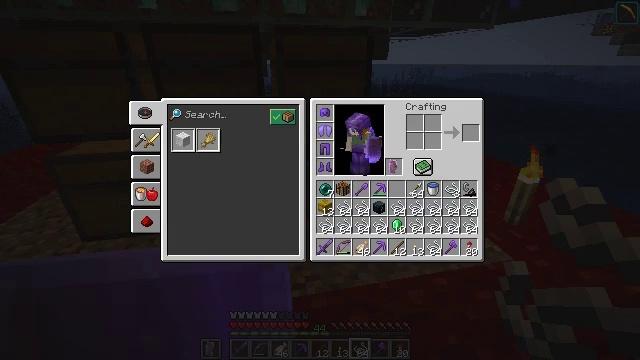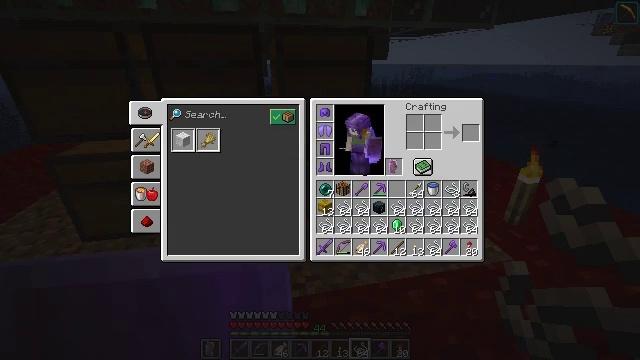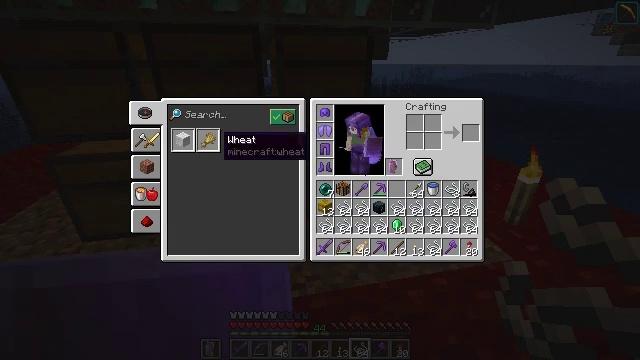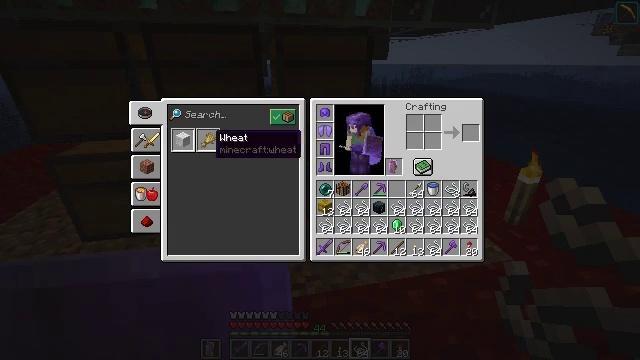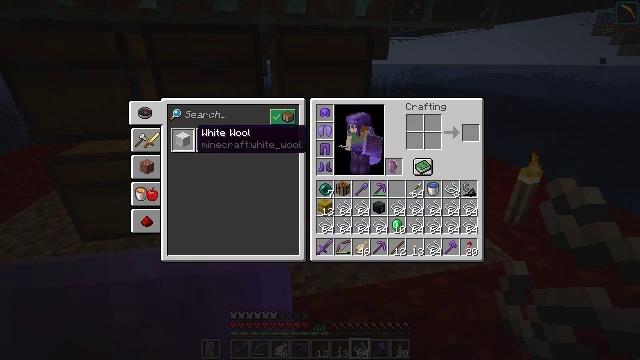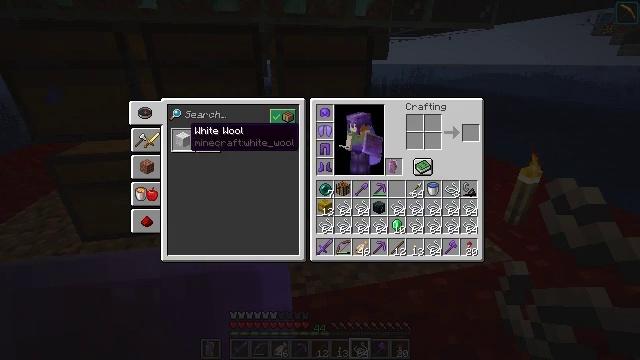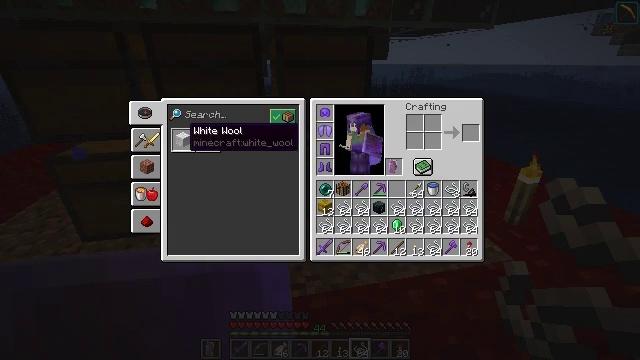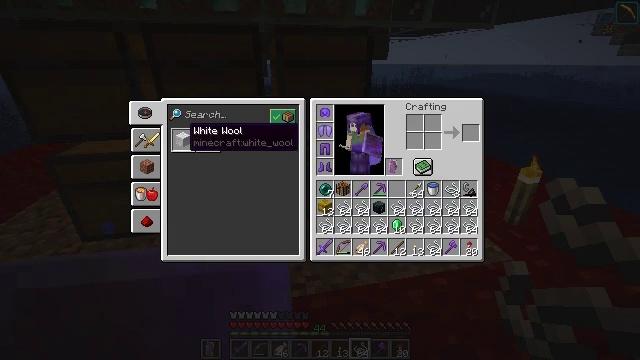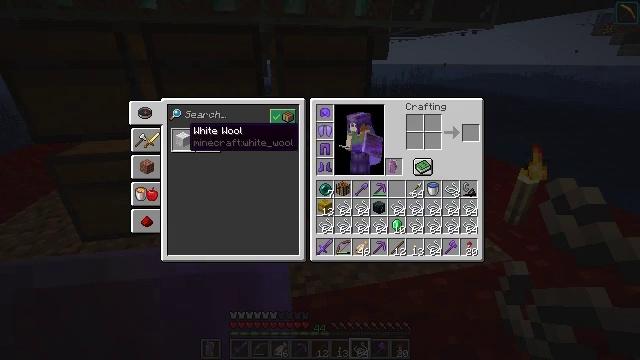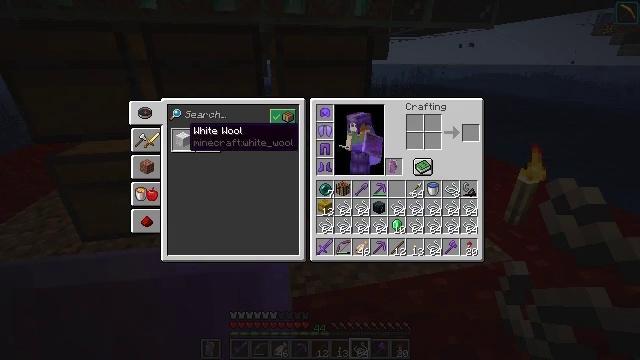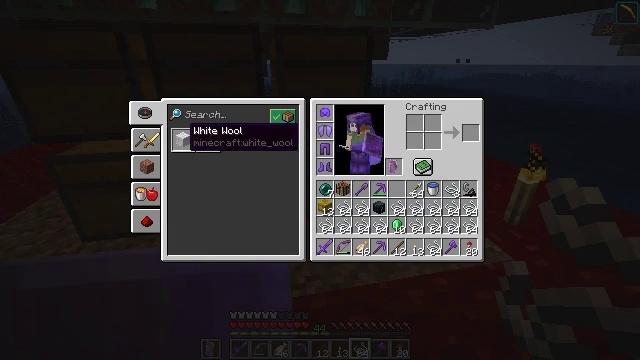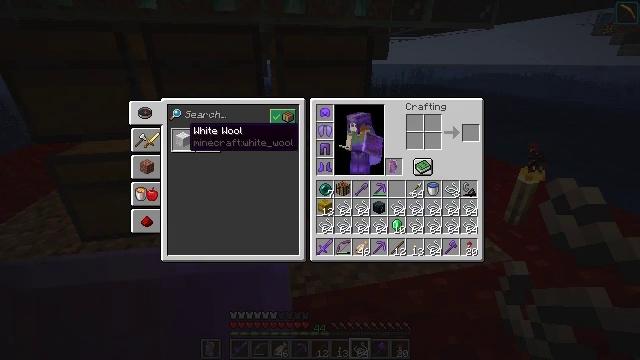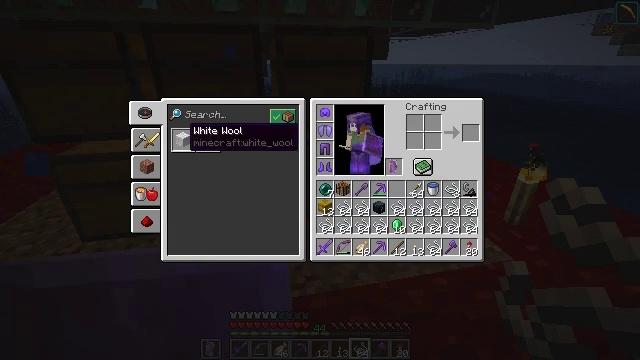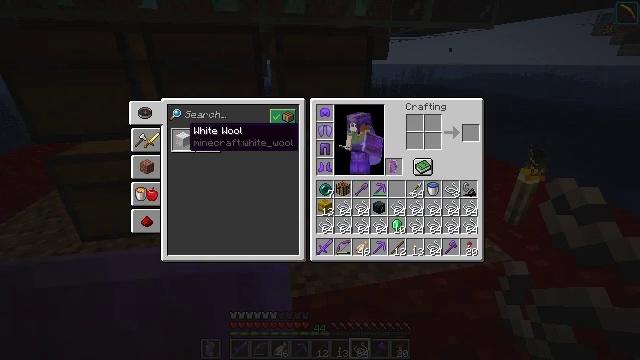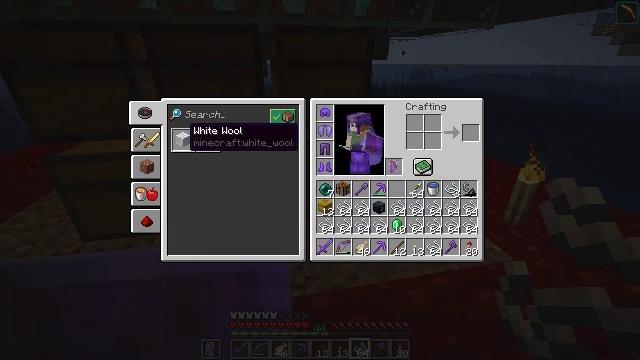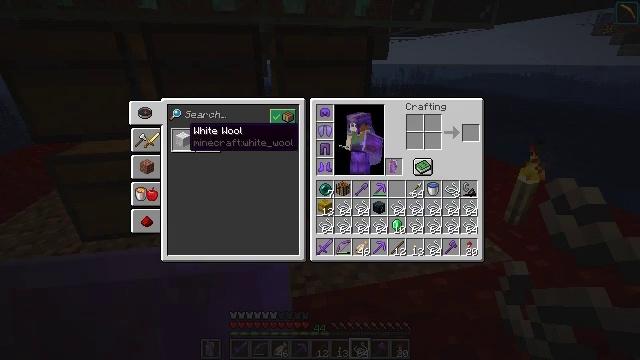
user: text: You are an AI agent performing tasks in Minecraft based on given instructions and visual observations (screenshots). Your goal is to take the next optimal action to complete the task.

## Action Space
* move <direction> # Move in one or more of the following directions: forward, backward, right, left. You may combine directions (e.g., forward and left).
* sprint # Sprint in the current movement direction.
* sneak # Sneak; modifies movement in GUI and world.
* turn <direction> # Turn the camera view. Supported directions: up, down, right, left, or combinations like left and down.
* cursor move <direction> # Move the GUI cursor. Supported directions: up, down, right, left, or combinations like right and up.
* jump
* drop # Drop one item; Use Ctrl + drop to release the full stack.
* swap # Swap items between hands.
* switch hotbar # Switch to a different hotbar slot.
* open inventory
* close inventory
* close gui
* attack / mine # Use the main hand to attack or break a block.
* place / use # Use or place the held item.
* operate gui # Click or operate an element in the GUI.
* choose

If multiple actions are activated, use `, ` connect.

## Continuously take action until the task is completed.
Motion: motion action
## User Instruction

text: Form white wool by combining string in the crafting interface.
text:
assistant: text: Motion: turn left and up
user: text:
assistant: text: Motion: turn left and up
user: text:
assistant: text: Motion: turn left
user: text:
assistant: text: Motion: turn left
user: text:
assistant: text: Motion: sneak, turn left
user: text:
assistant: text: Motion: sneak
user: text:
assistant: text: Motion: sneak
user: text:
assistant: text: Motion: sneak
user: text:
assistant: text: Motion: sneak
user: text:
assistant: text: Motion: sneak
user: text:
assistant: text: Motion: sneak
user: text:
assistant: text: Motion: sneak
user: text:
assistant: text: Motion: sneak
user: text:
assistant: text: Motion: sneak
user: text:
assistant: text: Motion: sneak
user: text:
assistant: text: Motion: sneak, attack / mine
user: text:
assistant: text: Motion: sneak, attack / mine
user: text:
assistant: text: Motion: sneak, attack / mine
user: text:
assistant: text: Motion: sneak
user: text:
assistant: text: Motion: sneak, turn right
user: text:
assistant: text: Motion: sneak, turn right
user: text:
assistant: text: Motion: sneak, turn right
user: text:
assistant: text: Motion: sneak, turn right
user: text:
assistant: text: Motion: sneak, turn right
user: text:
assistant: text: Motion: sneak, turn right
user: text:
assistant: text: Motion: sneak
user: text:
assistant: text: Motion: sneak, turn right
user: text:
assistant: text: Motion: sneak
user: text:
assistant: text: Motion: sneak
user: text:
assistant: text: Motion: sneak, turn right